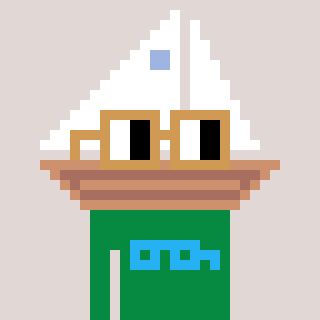
a pixel art character with square brown glasses, a sailboat-shaped head and a green-colored body on a warm background